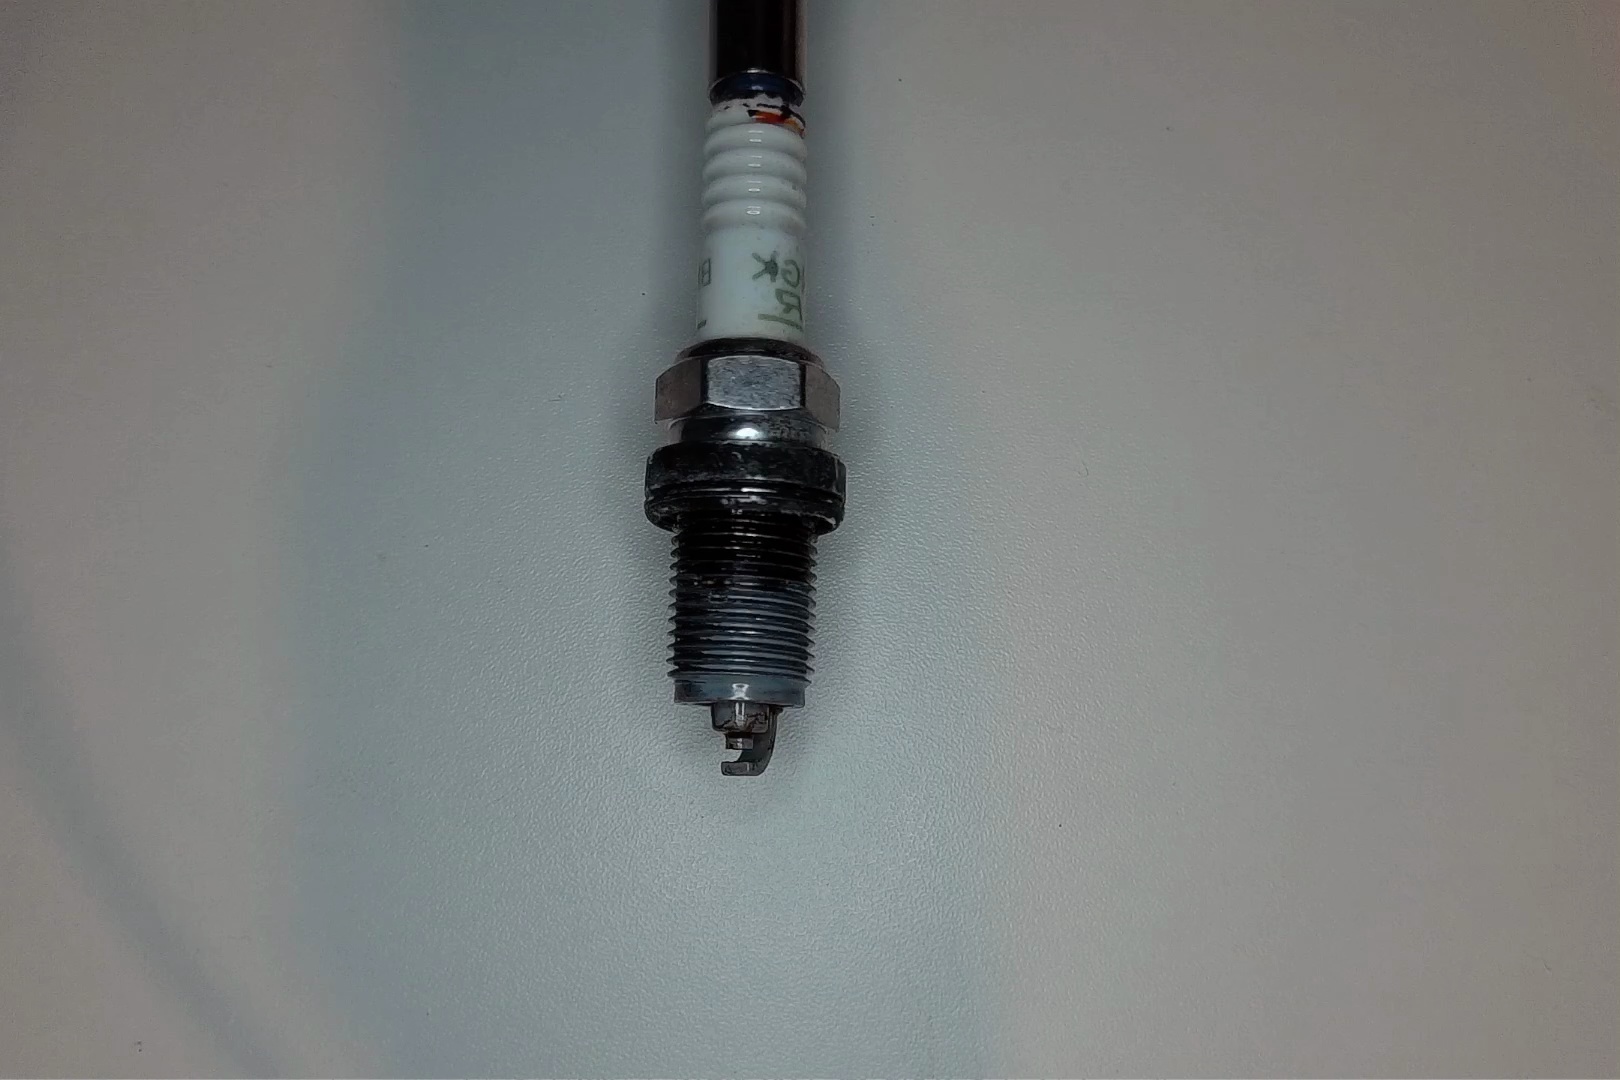
Label: anomaly